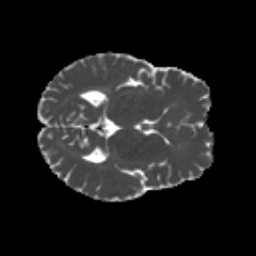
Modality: MD
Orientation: axial
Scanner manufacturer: siemens
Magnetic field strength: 3 T
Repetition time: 4.16 s
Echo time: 0.0806 s